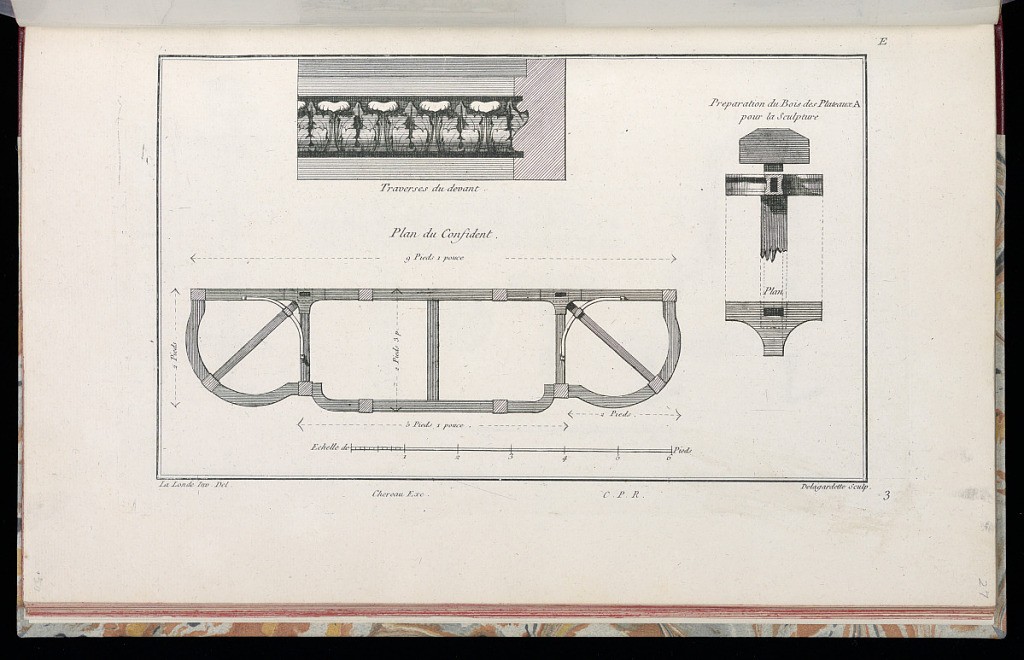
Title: Plan du Confident
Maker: Richard de Lalonde, French, active 1780–96
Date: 1775-1788
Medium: Etching on off-white laid paper
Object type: Print
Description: Plan for the "Confidence" couch (1921-6-279-25) with details of joinery and carving. The plate is signed and numbered.